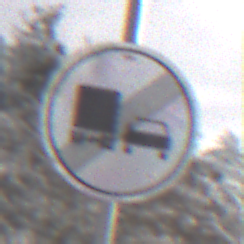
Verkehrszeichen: EndeUeberholverbotKraftfahrzeuge
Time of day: MorningAfternoon
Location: Outdoor (Nature)
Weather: PartlyCloudy
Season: Winter
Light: Natural